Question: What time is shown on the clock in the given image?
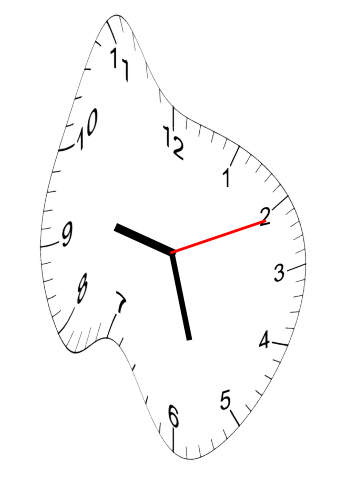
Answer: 09:27:11